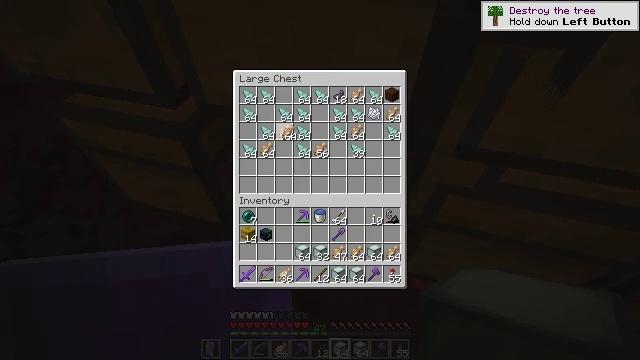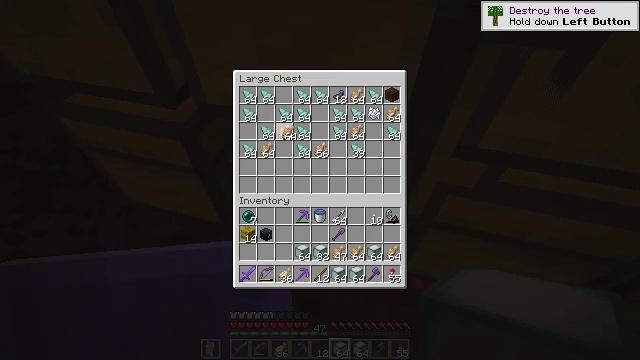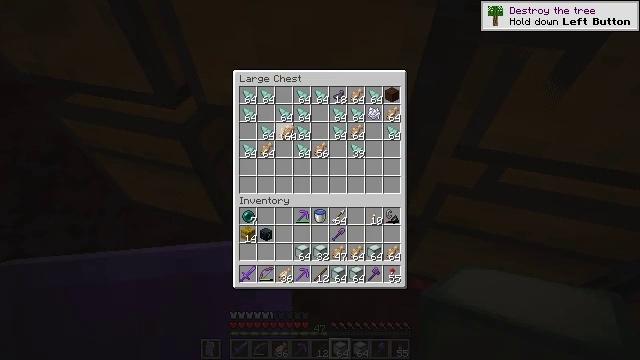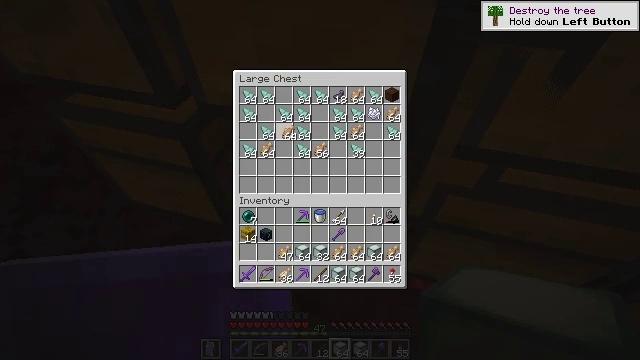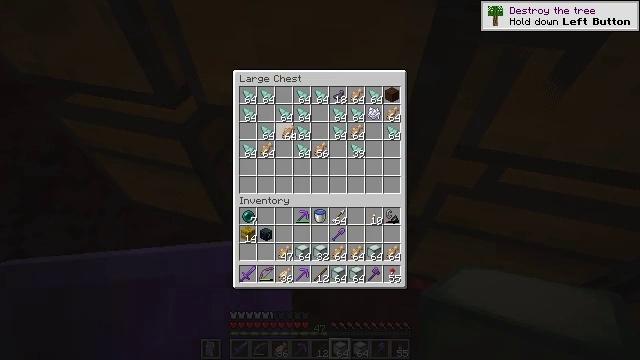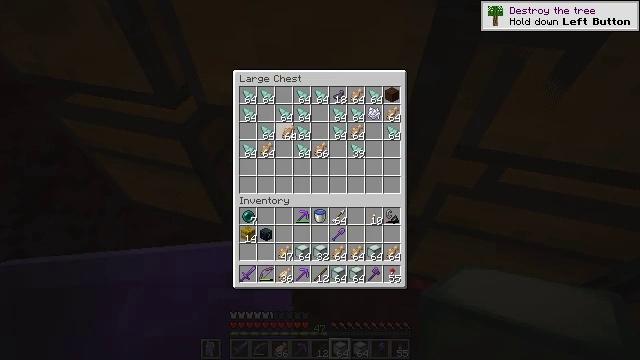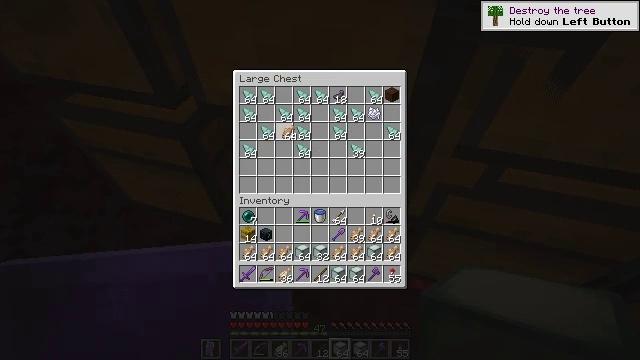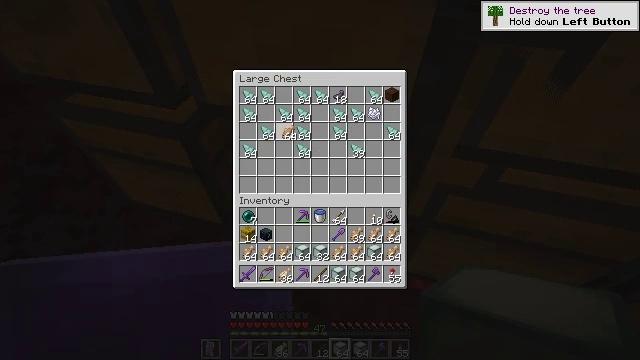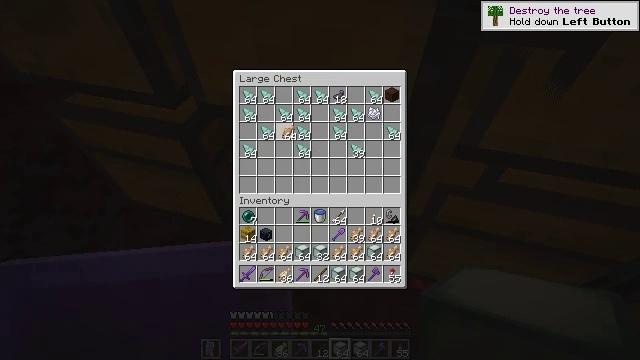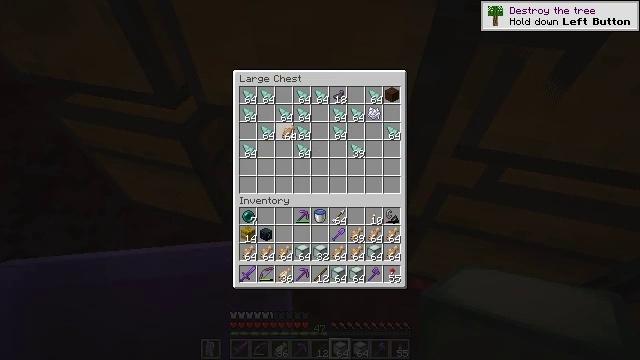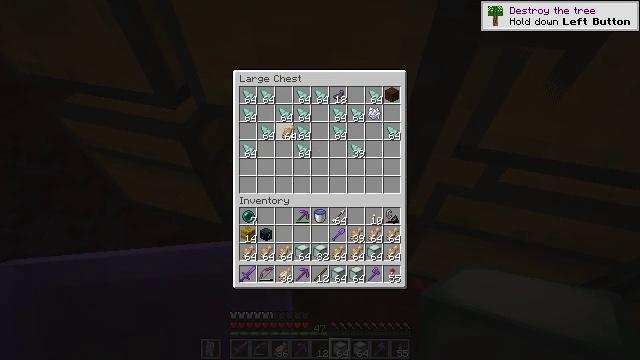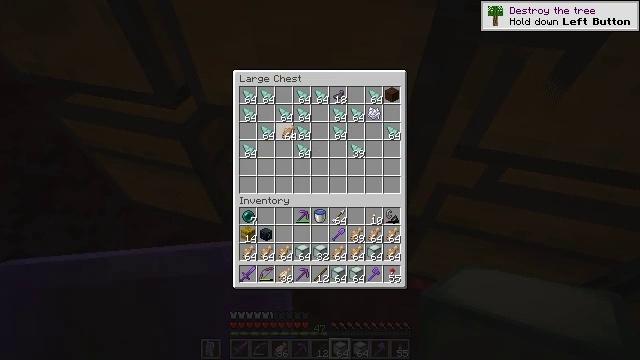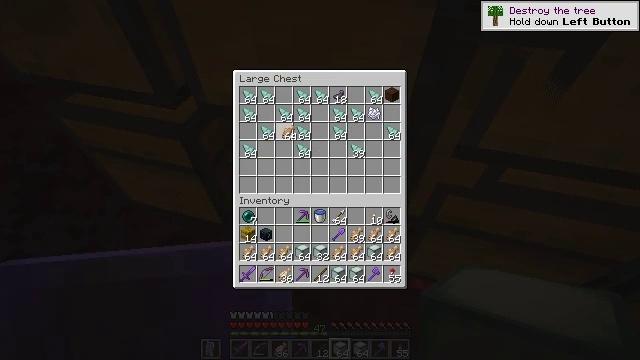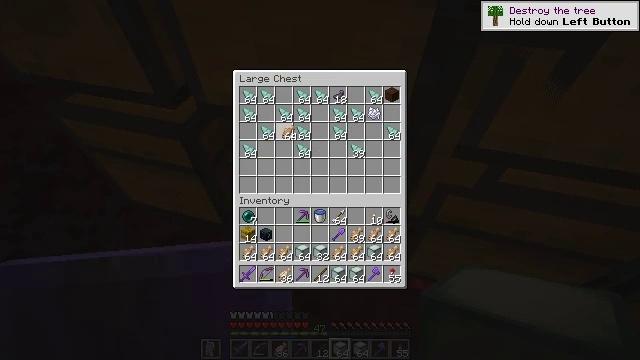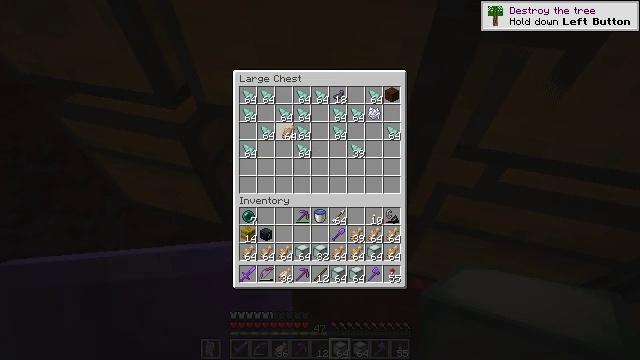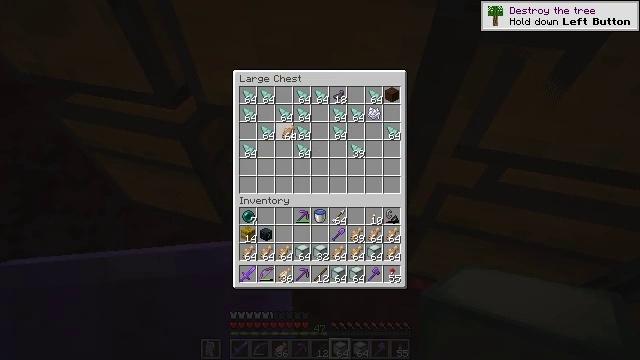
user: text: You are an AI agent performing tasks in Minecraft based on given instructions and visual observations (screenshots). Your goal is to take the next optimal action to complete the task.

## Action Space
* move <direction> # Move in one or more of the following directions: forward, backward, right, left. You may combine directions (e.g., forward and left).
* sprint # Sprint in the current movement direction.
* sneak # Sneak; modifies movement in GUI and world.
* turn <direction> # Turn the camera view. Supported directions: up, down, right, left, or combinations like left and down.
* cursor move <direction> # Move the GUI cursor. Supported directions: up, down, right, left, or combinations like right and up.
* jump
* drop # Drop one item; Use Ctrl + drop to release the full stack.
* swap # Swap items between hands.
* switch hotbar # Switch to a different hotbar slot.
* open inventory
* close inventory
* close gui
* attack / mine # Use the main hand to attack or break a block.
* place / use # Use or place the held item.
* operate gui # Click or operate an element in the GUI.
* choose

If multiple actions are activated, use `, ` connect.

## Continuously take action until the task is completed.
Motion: motion action
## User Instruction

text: Recycle the crafting table.
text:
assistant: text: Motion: sneak, attack / mine
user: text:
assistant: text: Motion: sneak, attack / mine
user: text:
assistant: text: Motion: sneak
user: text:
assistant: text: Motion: sneak, attack / mine
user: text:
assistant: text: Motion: sneak, attack / mine
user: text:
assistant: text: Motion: sneak
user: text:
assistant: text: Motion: sneak, attack / mine
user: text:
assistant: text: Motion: sneak, attack / mine
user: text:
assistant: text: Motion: sneak, attack / mine
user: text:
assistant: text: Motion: sneak
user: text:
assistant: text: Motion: sneak
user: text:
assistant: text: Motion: sneak
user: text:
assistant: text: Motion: sneak
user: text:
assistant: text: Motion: sneak
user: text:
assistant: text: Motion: sneak
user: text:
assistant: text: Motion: no_op
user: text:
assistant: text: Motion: turn right and down
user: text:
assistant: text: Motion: turn right and down
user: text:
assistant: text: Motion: no_op
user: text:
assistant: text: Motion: no_op
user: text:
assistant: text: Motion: no_op
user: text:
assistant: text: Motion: no_op
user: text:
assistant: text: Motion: no_op
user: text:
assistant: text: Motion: no_op
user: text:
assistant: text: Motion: no_op
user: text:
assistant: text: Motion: no_op
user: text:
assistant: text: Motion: no_op
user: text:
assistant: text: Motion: no_op
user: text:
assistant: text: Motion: no_op
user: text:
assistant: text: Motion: no_op